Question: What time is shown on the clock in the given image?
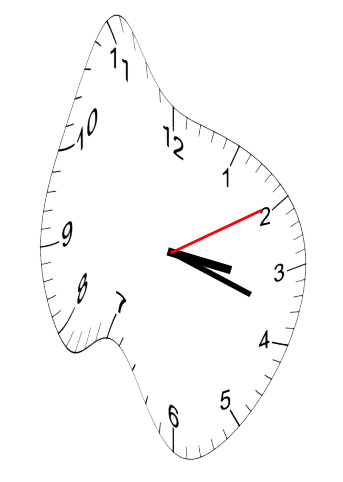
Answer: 03:18:10